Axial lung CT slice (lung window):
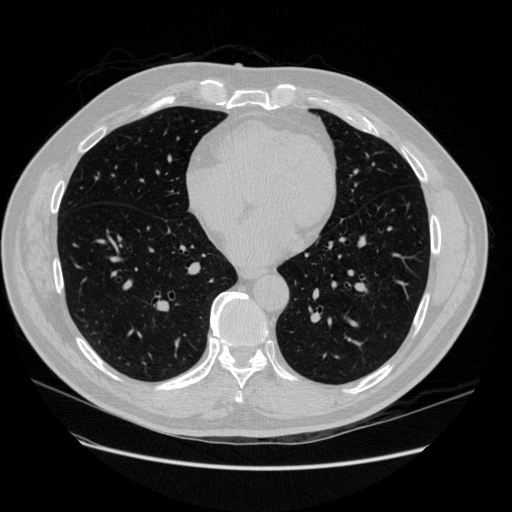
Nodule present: no